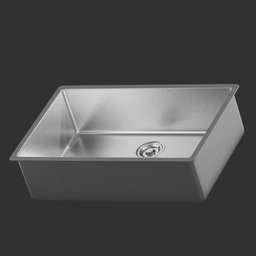
Label: appliances